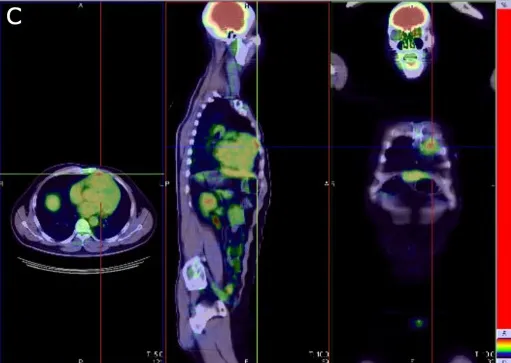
(D) Short tau inversion recovery (STIR) T2 black blood image in short axis on the cardiac base.
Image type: radiology (pet)